Question: So, I have a question that I haven't been able to find the answer to on Google, so I hope that you can help me here.
I have banner that's divided in two, where I want each of the two images to go full left, and full right - but the text needs to stay in the container size.
At the moment i have made a container with the text, and a container-fluid with the images, where I have moved it up with the margin-top property. This doesn't work for me.
See my example:

<URL>
'''
@import url('https://maxcdn.bootstrapcdn.com/bootstrap/3.3.6/css/bootstrap.min.css');
.multiBanner {
position: relative;
margin: auto;
top: 0px;
left: 0;
right: 0;
z-index: 0;
}
@media (max-width: 767px) {
.multiBanner {
display: none;
}
}
.multiBanner .treatment {
height: 575px;
border-left: 2.5px solid white;
background: linear-gradient(rgba(0, 0, 0, 0.55), rgba(0, 0, 0, 0.55)), url(../img/1.jpeg);
background-size: cover;
background-position-y: 65%;
}
@media (max-width: 992px) {
.multiBanner .treatment {
height: 650px;
}
}
.multiBanner .webshop {
height: 575px;
border-right: 2.5px solid white;
background: linear-gradient(rgba(0, 0, 0, 0.55), rgba(0, 0, 0, 0.55)), url(../img/2.jpeg);
background-size: cover;
background-position-y: 87%;
}
@media (max-width: 992px) {
.multiBanner .webshop {
height: 650px;
}
}
.multiBannerText {
position: absolute;
z-index: 1;
margin: auto;
top: 200px;
left: 0;
right: 0;
}
@media (max-width: 767px) {
.multiBannerText {
margin-top: -20px;
position: relative;
top: 0;
}
}
.multiBannerText .col-sm-6:first-child {
padding-right: 50px;
}
@media (max-width: 767px) {
.multiBannerText .col-sm-6:first-child {
padding-right: 15px;
padding: 50px 15px;
padding-top: 35px;
background: #D4CEC0;
}
}
.multiBannerText .col-sm-6:last-child {
padding-left: 50px;
}
@media (max-width: 767px) {
.multiBannerText .col-sm-6:last-child {
padding-right: 15px;
padding: 50px 15px;
padding-top: 35px;
background: #E6E2D9;
}
}
.multiBannerText h1 {
font-family: 'Playfair Display', serif;
color: #333;
font-size: 44px;
line-height: 54px;
margin-top: 0px;
}
@media (max-width: 767px) {
.multiBannerText h1 {
font-size: 28px;
line-height: 38px;
}
}
@media (min-width: 768px) {
.multiBannerText h1 {
color: white;
}
}
.multiBannerText p {
margin-bottom: 50px;
}
@media (min-width: 768px) {
.multiBannerText p {
color: white;
}
}
@media (min-width: 768px) {
.multiBannerText .line {
background: white;
}
}
.multiBannerText .cta {
background: #b9b28c;
color: white;
border-color: #b9b28c !important;
}
.multiBannerText .cta:hover,
.multiBannerText .cta:focus,
.multiBannerText .cta:active {
background: #b9b28c !important;
border-color: #b9b28c !important;
color: white !important;
}
'''
'''
<div class="container multiBannerText">
<div class="row">
<div class="col-sm-6">
<h1>Bestil vores unikke harprodukter i webshoppen</h1>
<div class="line"></div>
<p>Lorem ipsum dolor sit amet, consectetur adipiscing elit. Ut volutpat facilisis tellus, vel lobortis ipsum efficitur sed. Mauris interdum elementum dui et dignissim.</p>
<button type="button" class="btn btn-default cta hvr-float">Ga til webshoppen</button>
</div>
<div class="col-sm-6 animated fadeInRight">
<h1>Markedets bedste harbehandlinger - dokumenteret</h1>
<div class="line"></div>
<p>Lorem ipsum dolor sit amet, consectetur adipiscing elit. Ut volutpat facilisis tellus, vel lobortis ipsum efficitur sed. Mauris interdum elementum dui et dignissim.</p>
<button type="button" class="btn btn-default cta hvr-float">Sadan foregar behandlingen</button>
</div>
</div>
</div>
<div class="container-fluid multiBanner">
<div class="row">
<div class="col-sm-6 webshop"></div>
<div class="col-sm-6 treatment"></div>
</div>
</div>
'''
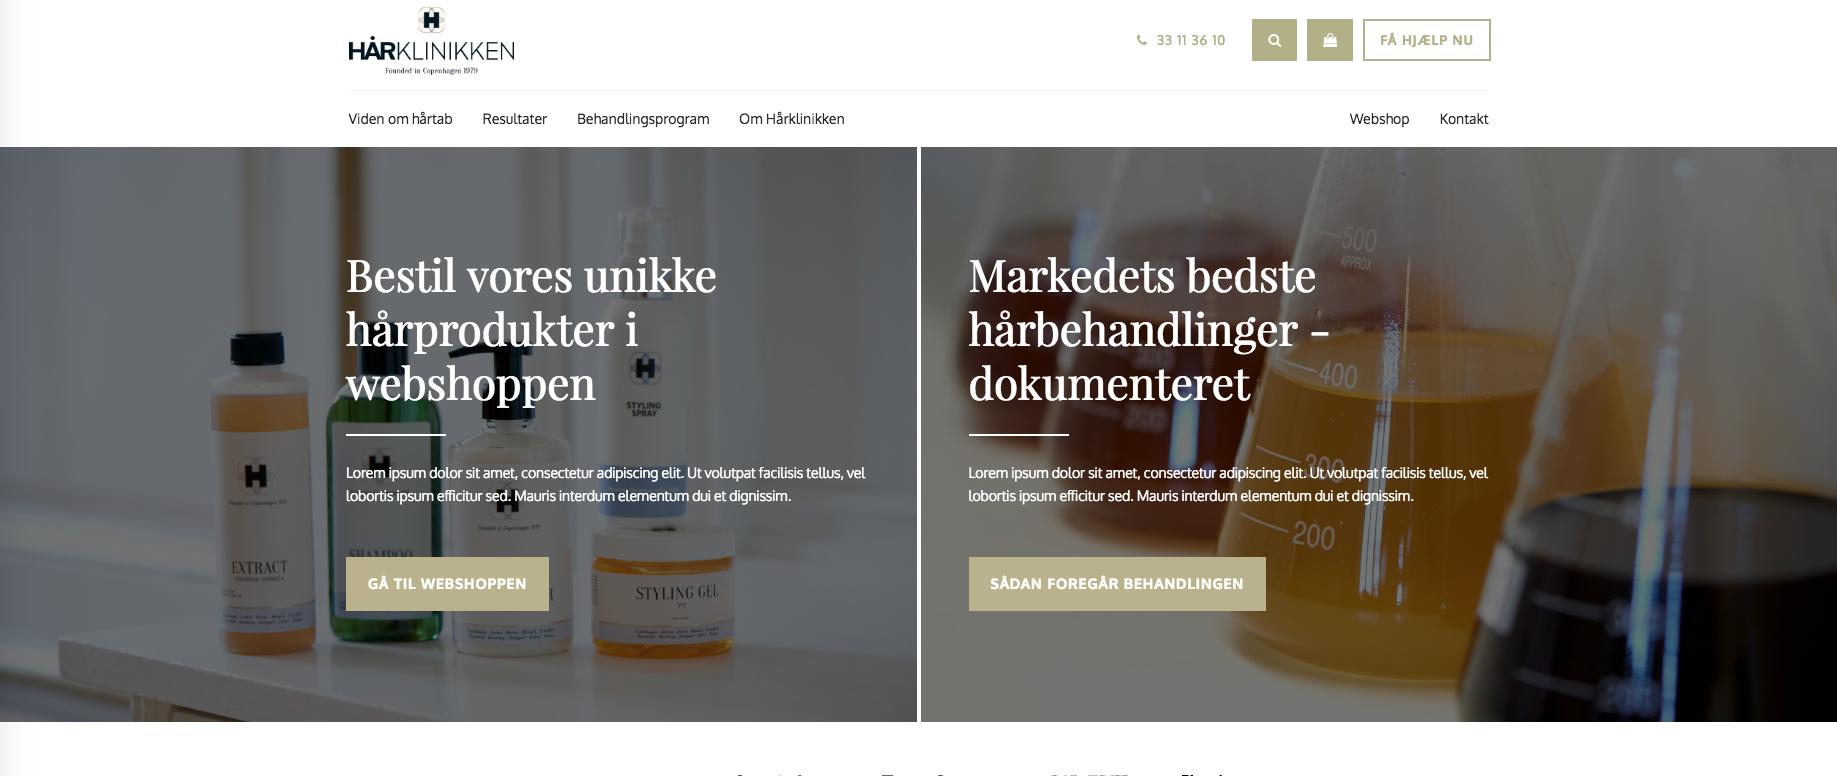
Answer: Here is my version of a responsive layout for your issue.

1. I've placed each text in the same cell with its image. These cells are positioned relatively.
2. I wrapped each text into the div with the col-sm-6 class. And I wrapped these divs into containers with fixed width. These containers are positioned absolutely.
3. When the width of the screen becomes less than 481px, each part of the text is located under its image.
Please check the result: <URL>
'''
@import url('https://maxcdn.bootstrapcdn.com/bootstrap/3.3.6/css/bootstrap.min.css');
.col-xs-12 {
background: #9c6;
margin-bottom: 12px;
margin-top: 12px;
min-height: 200px;
}
.half-left img,
.half-right img {
height: auto;
width: 100%;
}
@media (min-width: 481px) {
.half-left,
.half-right {
overflow: hidden;
padding: 0;
position: responsive;
}
.half-left > .container,
.half-right > .container {
position: absolute;
top: 0;
}
.half-left > .container { right: 0;}
.half-right > .container { left: 0; }
}
'''
'''
<div class="container">
<div class="row">
<div class="col-xs-12">
<h2>The beginning</h2>
<p>... is in the container</p>
</div>
</div>
</div>
<div class="container-fluid">
<div class="row">
<div class="col-sm-6 half-left">
<img src="https://via.placeholder.com/800x600/c69/f9c/?text=Left%20Image" alt="">
<div class="container">
<div class="row">
<div class="col-sm-6 col-sm-offset-6">
<h2>The left half</h2>
<p>Text text text text text text text text text text text text text text text text text text text text text text text text text text text text text text text text text text text text text</p>
</div>
</div>
</div>
</div>
<div class="col-sm-6 half-right">
<img src="https://via.placeholder.com/800x600/69c/9cc/?text=Right%20Image" alt="">
<div class="container">
<div class="row">
<div class="col-sm-6">
<h2>The right half</h2>
<p>Text text text text text text text text text text text text text text text text text text text text text text text text text text text text text text text text text text text text text</p>
</div>
</div>
</div>
</div>
</div>
</div>
<div class="container">
<div class="row">
<div class="col-xs-12">
<h2>The ending</h2>
<p>... is in the container again</p>
</div>
</div>
</div>
'''